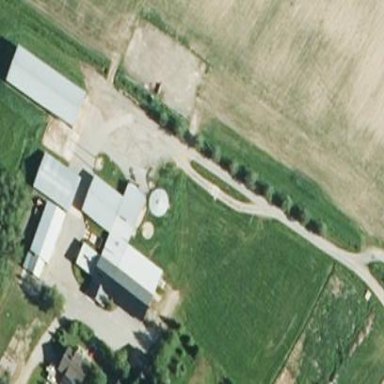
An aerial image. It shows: Farmyard area.